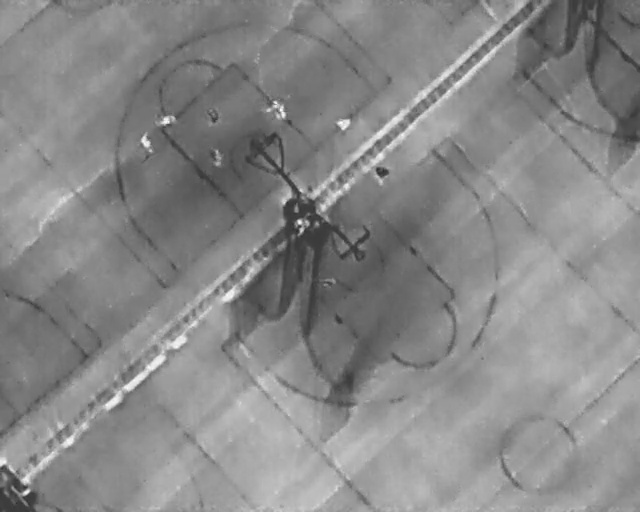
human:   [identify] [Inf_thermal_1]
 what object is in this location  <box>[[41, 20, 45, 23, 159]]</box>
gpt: <ref>1 large person at the top</ref>